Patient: sex F, age 56
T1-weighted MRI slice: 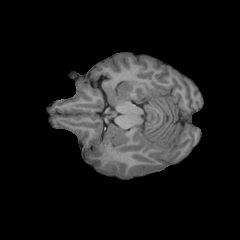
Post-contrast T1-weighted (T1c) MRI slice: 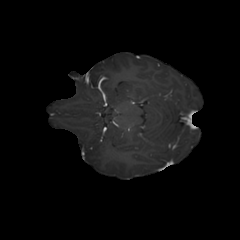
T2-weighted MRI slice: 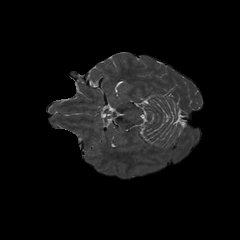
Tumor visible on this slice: no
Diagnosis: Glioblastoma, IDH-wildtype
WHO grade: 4